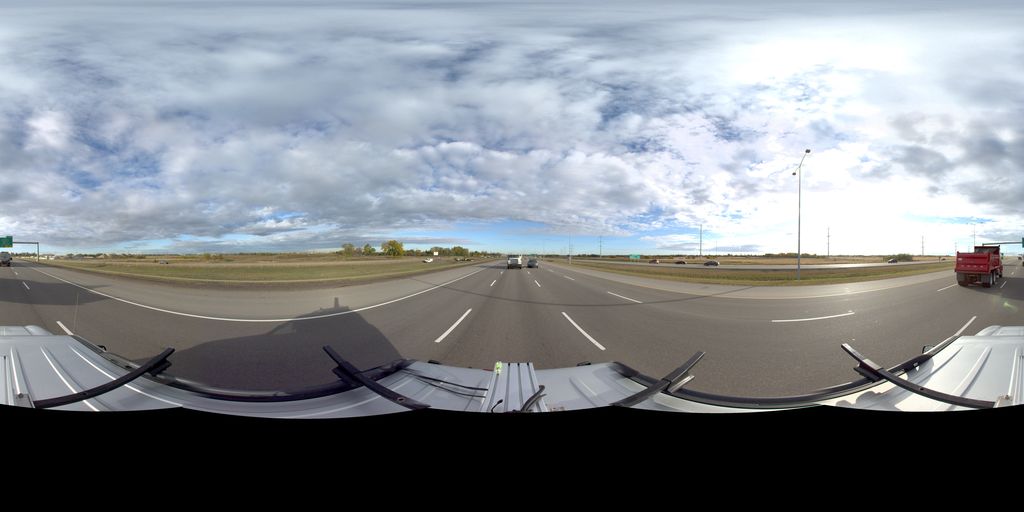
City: edmonton